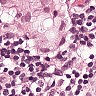
Metastatic tissue present: yes